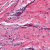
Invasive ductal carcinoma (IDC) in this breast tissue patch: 0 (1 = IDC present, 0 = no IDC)